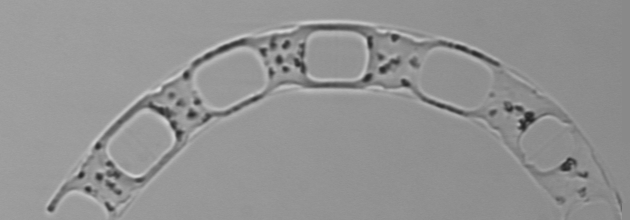
Label: Eucampia